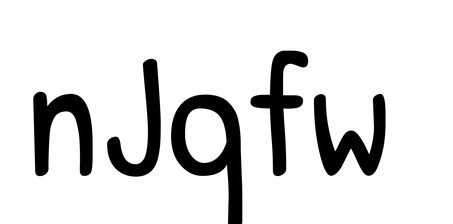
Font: PatrickHand-Regular